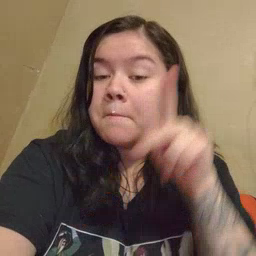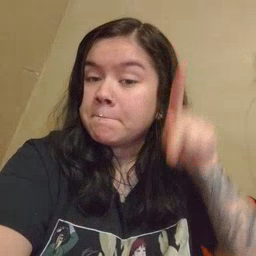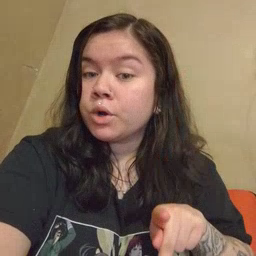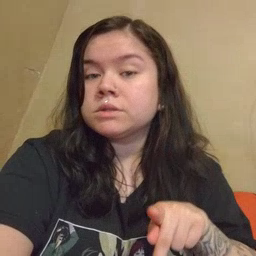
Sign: person